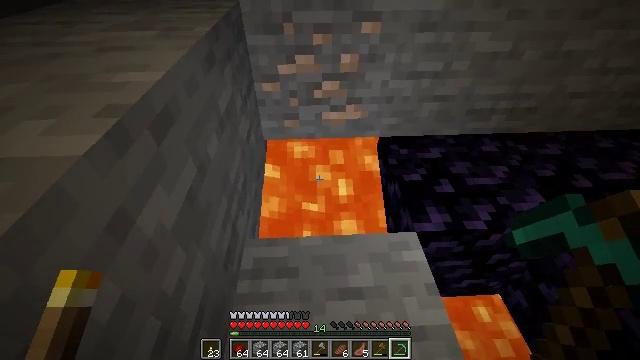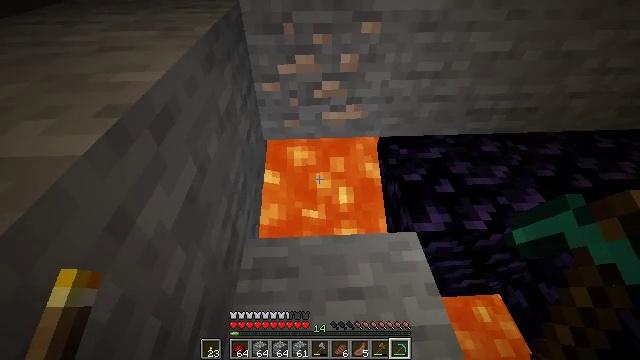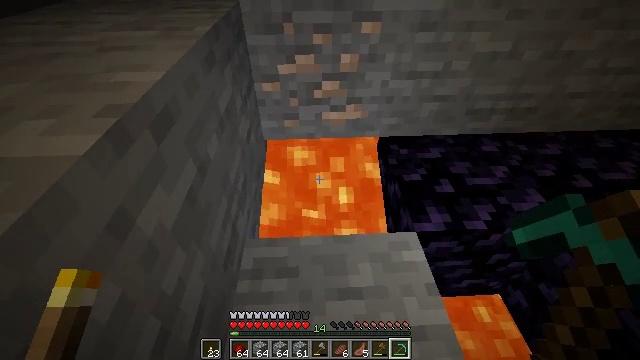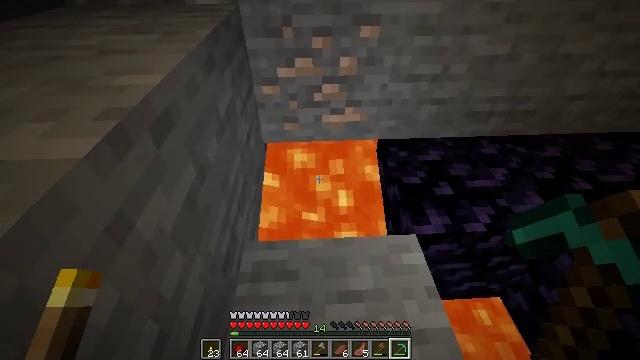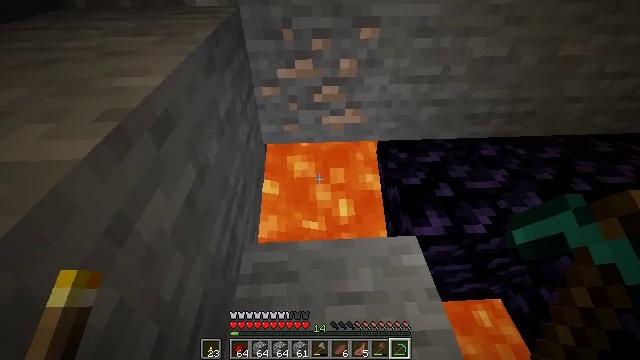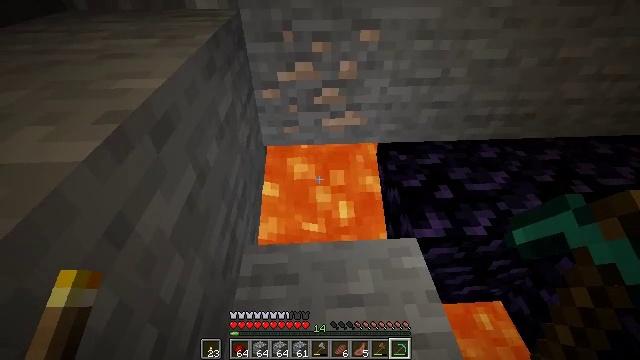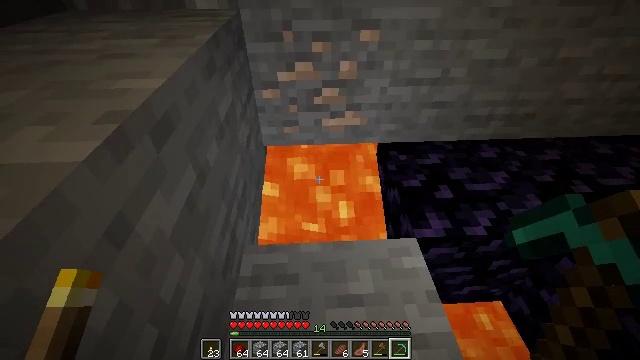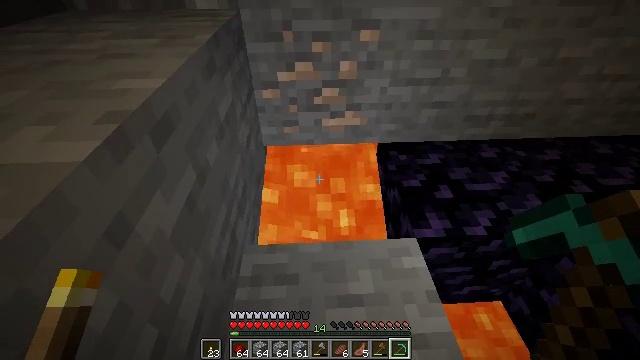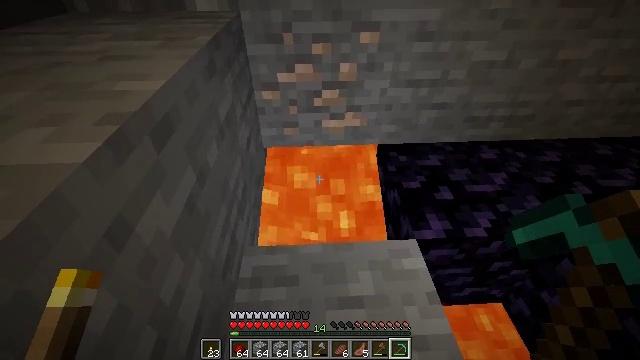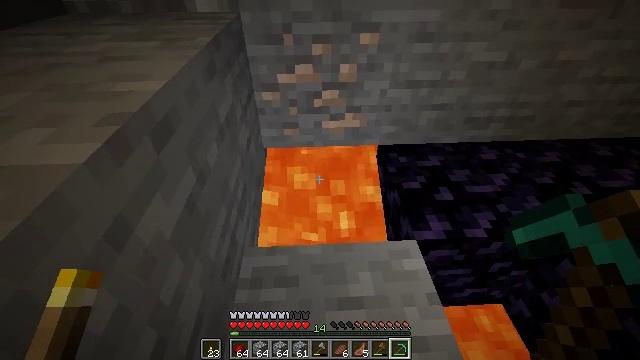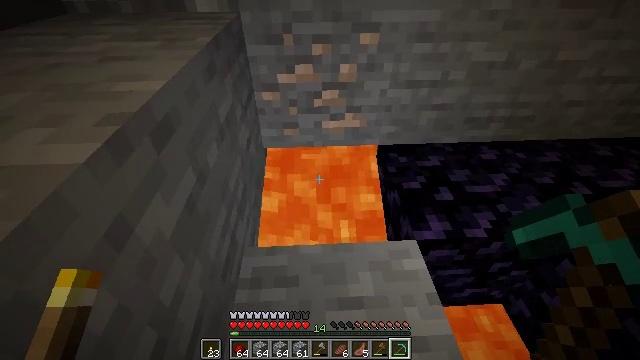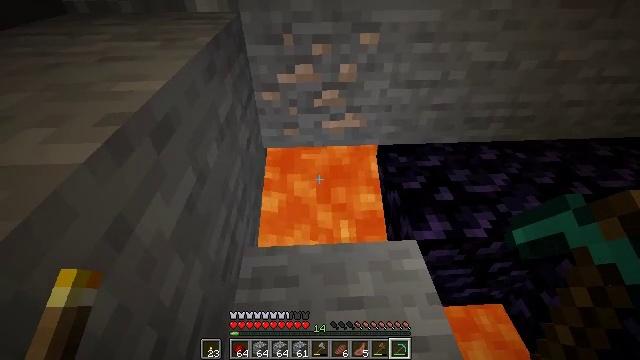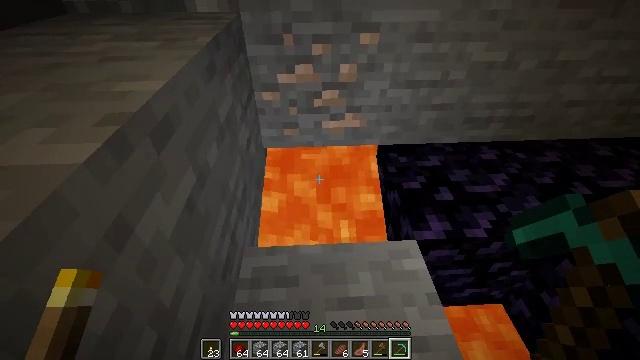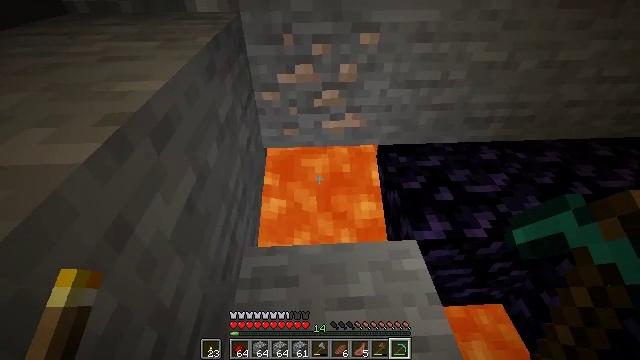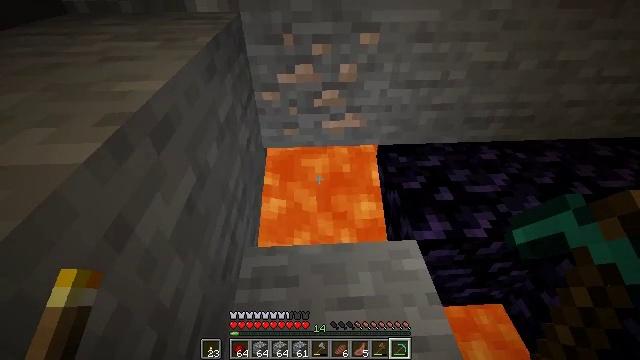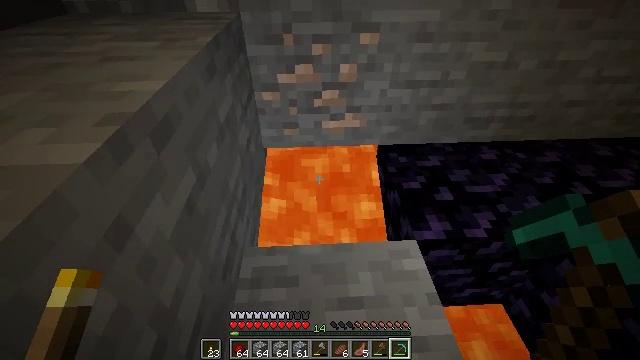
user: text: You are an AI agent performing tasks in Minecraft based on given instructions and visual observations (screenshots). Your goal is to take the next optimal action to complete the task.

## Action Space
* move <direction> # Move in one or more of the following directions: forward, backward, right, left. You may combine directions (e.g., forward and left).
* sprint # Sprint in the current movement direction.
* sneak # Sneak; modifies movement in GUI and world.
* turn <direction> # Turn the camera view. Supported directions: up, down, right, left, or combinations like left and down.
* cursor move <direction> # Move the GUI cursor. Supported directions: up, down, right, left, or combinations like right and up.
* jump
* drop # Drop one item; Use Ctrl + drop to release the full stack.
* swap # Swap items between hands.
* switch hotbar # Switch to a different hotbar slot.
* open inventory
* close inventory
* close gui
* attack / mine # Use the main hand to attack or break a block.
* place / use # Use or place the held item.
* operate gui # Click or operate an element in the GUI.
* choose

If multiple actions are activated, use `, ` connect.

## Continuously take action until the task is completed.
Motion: motion action
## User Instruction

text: Mine the obsidian block.
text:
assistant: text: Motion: sneak
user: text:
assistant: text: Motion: sneak
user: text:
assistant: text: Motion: sneak
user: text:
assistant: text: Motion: sneak
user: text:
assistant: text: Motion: sneak
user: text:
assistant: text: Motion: sneak
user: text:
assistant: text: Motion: sneak
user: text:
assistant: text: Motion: sneak
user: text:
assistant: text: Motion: sneak
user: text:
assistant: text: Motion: sneak
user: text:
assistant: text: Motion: sneak
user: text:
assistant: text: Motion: sneak
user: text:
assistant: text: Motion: sneak
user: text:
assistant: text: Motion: sneak
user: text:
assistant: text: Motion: sneak
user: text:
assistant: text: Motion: sneak
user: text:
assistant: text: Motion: sneak
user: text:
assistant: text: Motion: sneak
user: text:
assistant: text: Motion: sneak
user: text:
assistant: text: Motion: sneak
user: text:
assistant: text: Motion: sneak, turn right
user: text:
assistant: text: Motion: sneak, turn right and down
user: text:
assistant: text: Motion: sneak, turn right and down
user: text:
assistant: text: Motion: sneak, turn right
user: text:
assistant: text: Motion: sneak, turn right and up
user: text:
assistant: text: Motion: sneak, turn right and up
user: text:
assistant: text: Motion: sneak
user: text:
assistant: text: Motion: sneak
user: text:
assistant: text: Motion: sneak, turn right
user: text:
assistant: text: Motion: sneak, turn right